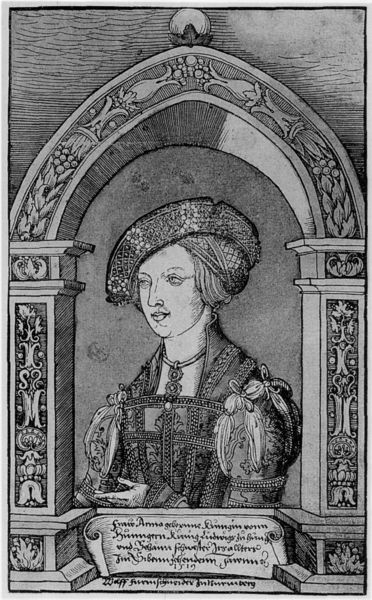
Titel: Bildnis von Königin Anne von Böhmen und Ungarn (Frau von Erzherzog Ferdinand I)
Künstler: Wolfgang Resch
Institution: (Seriendruck)
Schlagwörter: blätter, hand, himmel, weiß, wolken, blumen, fenster, frau, frisur, grau, hut, kleid, mund, nase, pfeiler, profil, schmuck, schwarz, stirn, säulen, blick, blüte, blüten, dame, haube, ornament, jung, kappe, mütze, architektur, architekturrahmen, augen, gesicht, knoten, kragen, rahmen, stein, ärmel, bildnis, hals, portrait, porträt, brüstung, gewand, haare, halbfigur, schnur, stickerei, blatt, pflanzen, schleifen, brosche, brustbild, kinn, lippen, puffärmel, renaissance, schön, ranken, kopfbedeckung, lächeln, schrift, bogen, mieder, kette, grafik, graphik, rundbogen, tafel, bordüre, inschrift, büste, ornamente, dreiviertelansicht, halsschmuck, hutkrempe, krempe, halskette, haarknoten, nische, buch, druck, schwarz weiss, radierung, stich, illustration, text, zeitung, buchstaben, kugel, brokat, barett, halbprofil, spitzbogen, schriftrolle, bänder, netz, anna, königing, borten, seriendruck, kopfbedekung, haarnetz, frau portrait, kn, brodüre